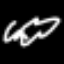
Label: squiggle